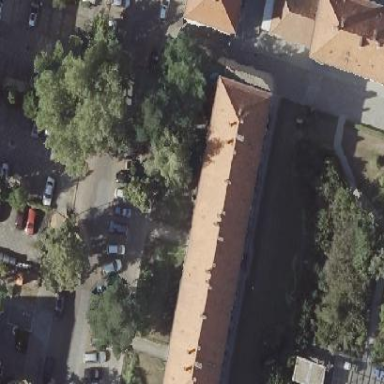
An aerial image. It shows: Hipped roof on residential building.